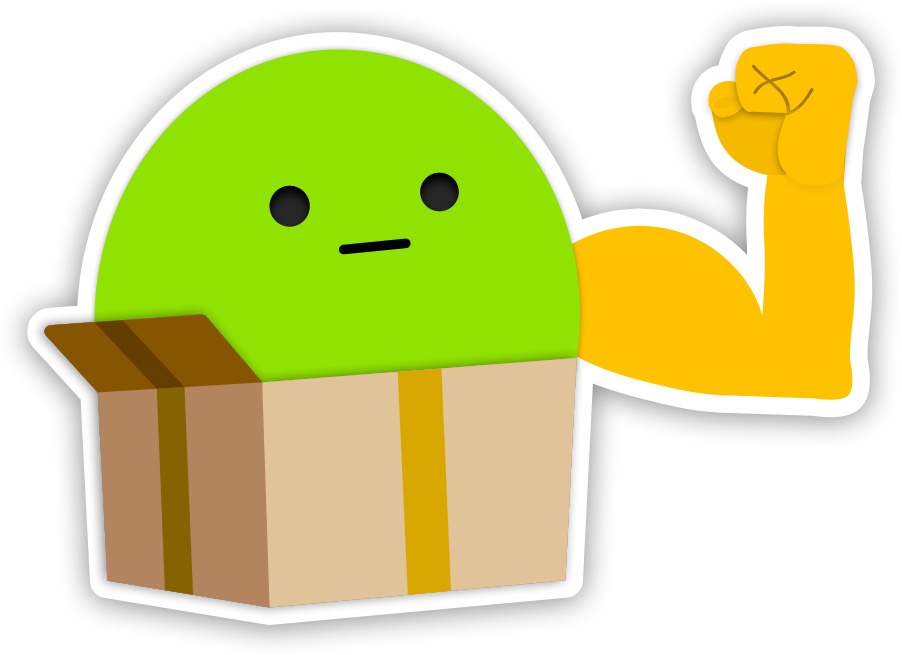
Label: green